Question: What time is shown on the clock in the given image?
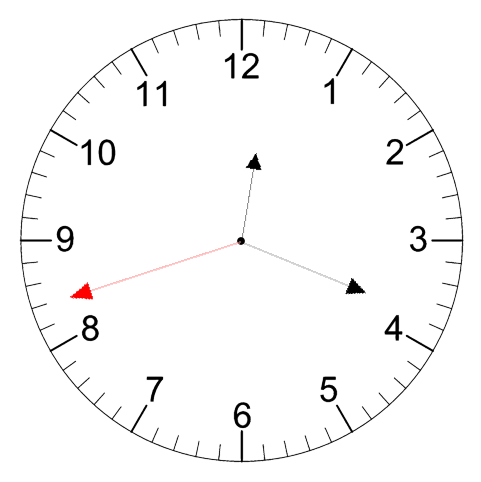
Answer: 12:18:42